Question: I have a 'JPanel', and I would like to paint a gradient within it. I have the code below, but that only paints a 2 color gradient. I would like to add a 3rd but don't know how. What I want is to have the top left of the panel as white, top right red, and both bottom corners black. What would I have to do to achieve this, something that looks like this:

'''
package pocketshop.util;
import java.awt.Color;
import java.awt.GradientPaint;
import java.awt.Graphics;
import java.awt.Graphics2D;
import javax.swing.JPanel;
public class ColorPicker extends JPanel{
public ColorPicker(){
repaint();
}
@Override
public void paintComponent(Graphics g){
super.paintComponent(g);
Graphics2D g2d = (Graphics2D)g;
int w = getWidth();
int h = getHeight();
GradientPaint gp = new GradientPaint(
0, 0, Color.white,
0, h, Color.black);
g2d.setPaint(gp);
g2d.fillRect(0, 0, w, h);
}
}
'''
I was able to come up with using 2 gradients one horizontal and one vertical, like this:
'''
public void paintComponent(Graphics g){
super.paintComponent(g);
Graphics2D g2d = (Graphics2D)g;
int w = getWidth();
int h = getHeight();
// Vertical
GradientPaint gp = new GradientPaint(
0, 0, new Color(0,0,0,0),
0, h, Color.black);
// Horizontal
GradientPaint gp2 = new GradientPaint(
0, 0, Color.white,
w, 0, Color.red, true);
g2d.setPaint(gp2);
g2d.fillRect(0, 0, w, h);
g2d.setPaint(gp);
g2d.fillRect(0, 0, w, h);
}
'''
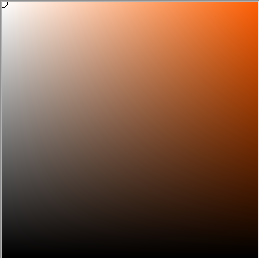
Answer: Something like this?

'''
import java.awt.*;
import java.awt.image.BufferedImage;
import java.io.*;
import javax.imageio.ImageIO;
import javax.swing.*;
public class ThreeWayGradient {
public static void main(String[] args) {
final BufferedImage image = new BufferedImage(
200, 200, BufferedImage.TYPE_INT_RGB);
Runnable r = new Runnable() {
@Override
public void run() {
Graphics2D g = image.createGraphics();
GradientPaint primary = new GradientPaint(
0f, 0f, Color.WHITE, 200f, 0f, Color.ORANGE);
GradientPaint shade = new GradientPaint(
0f, 0f, new Color(0, 0, 0, 0),
0f, 200f, new Color(0, 0, 0, 255));
g.setPaint(primary);
g.fillRect(0, 0, 200, 200);
g.setPaint(shade);
g.fillRect(0, 0, 200, 200);
JLabel l = new JLabel(new ImageIcon(image));
JOptionPane.showMessageDialog(null, l);
File f = new File(System.getProperty("user.home"),
"ThreeWayGradient.png");
try {
ImageIO.write(image, "png", f);
} catch (IOException ex) {
ex.printStackTrace();
}
}
};
SwingUtilities.invokeLater(r);
}
}
'''
## Making it into a factory method
..because it is prettier.

'''
import java.awt.*;
import java.awt.image.BufferedImage;
import javax.swing.*;
public class ThreeWayGradient {
public static BufferedImage getThreeWayGradient(
int size,
Color primaryLeft,
Color primaryRight,
Color shadeColor) {
BufferedImage image = new BufferedImage(
size, size, BufferedImage.TYPE_INT_RGB);
Graphics2D g = image.createGraphics();
GradientPaint primary = new GradientPaint(
0f, 0f, primaryLeft, size, 0f, primaryRight);
int rC = shadeColor.getRed();
int gC = shadeColor.getGreen();
int bC = shadeColor.getBlue();
GradientPaint shade = new GradientPaint(
0f, 0f, new Color(rC, gC, bC, 0),
0f, size, shadeColor);
g.setPaint(primary);
g.fillRect(0, 0, size, size);
g.setPaint(shade);
g.fillRect(0, 0, size, size);
g.dispose();
return image;
}
/**
* Presumed to have a layout that shows multiple components.
*/
public static void addGradient(
JPanel p, int s, Color pL, Color pR, Color sh) {
JLabel l = new JLabel(new ImageIcon(getThreeWayGradient(s, pL, pR, sh)));
p.add(l);
}
public static void main(String[] args) {
Runnable r = new Runnable() {
@Override
public void run() {
JPanel gui = new JPanel(new GridLayout(2,4,1,1));
addGradient(gui,100,Color.YELLOW,Color.RED,Color.GREEN);
addGradient(gui,100,Color.GREEN,Color.YELLOW,Color.RED);
addGradient(gui,100,Color.RED,Color.GREEN,Color.YELLOW);
addGradient(gui,100,Color.BLUE,Color.MAGENTA,Color.PINK);
addGradient(gui,100,Color.WHITE,Color.RED,Color.BLACK);
addGradient(gui,100,Color.RED,Color.GREEN,Color.BLACK);
addGradient(gui,100,Color.BLUE,Color.PINK,Color.BLACK);
addGradient(gui,100,Color.BLUE,Color.CYAN,Color.BLACK);
JOptionPane.showMessageDialog(null, gui);
}
};
SwingUtilities.invokeLater(r);
}
}
'''